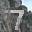
Label: 7